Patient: sex M, age 60
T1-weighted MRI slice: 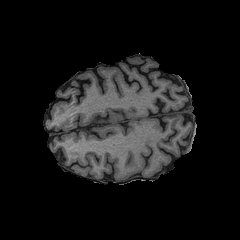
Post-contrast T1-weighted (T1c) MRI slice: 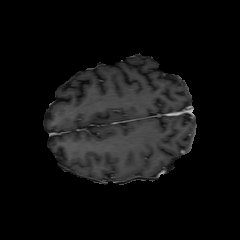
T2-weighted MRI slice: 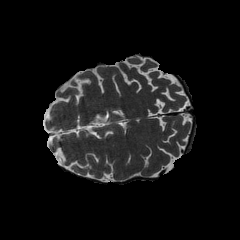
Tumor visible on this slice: no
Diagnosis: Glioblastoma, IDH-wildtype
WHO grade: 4